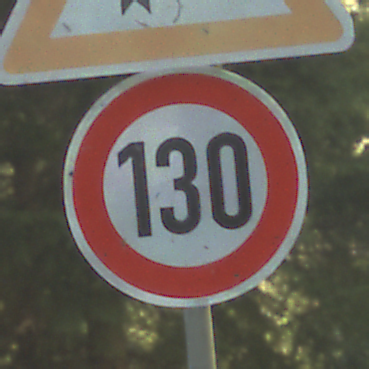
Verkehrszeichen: Geschwindigkeit130
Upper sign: KurveRechts
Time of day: MorningAfternoon
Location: Outdoor (Nature)
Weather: Clear
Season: NotSpecified
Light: Natural